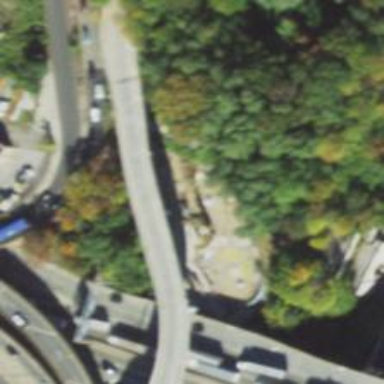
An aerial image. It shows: Footway road with man-made cutline.